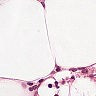
Metastatic tissue present: no